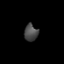
Tissue: prostate
Cell type: T cells
Senescence score: 0.7696
Nuclear area (px): 224
Mean DAPI intensity: 72.92